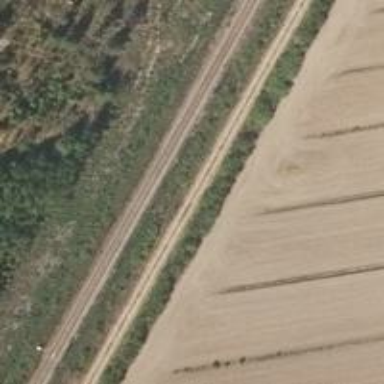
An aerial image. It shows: Railway with continuous electrified contact line.